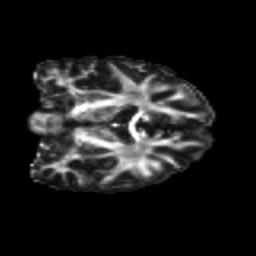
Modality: FA
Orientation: coronal
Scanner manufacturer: siemens
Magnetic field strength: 3 T
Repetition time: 9.2 s
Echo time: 0.084 s